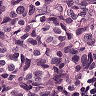
Metastatic tissue present: yes